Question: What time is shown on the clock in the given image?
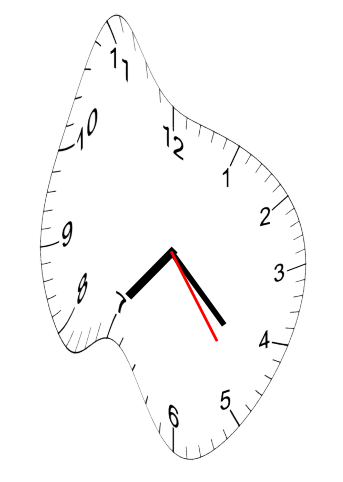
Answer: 07:22:24